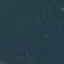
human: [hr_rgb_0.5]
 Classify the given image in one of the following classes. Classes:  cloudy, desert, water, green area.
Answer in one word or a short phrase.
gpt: green area